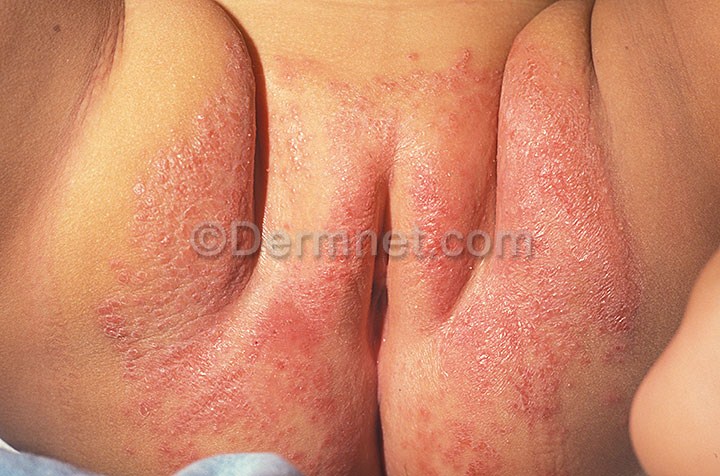
Disease: Tinea Ringworm Candidiasis and other Fungal Infections